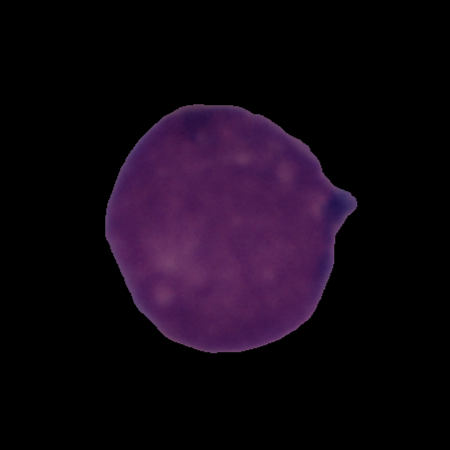
Label: cancer